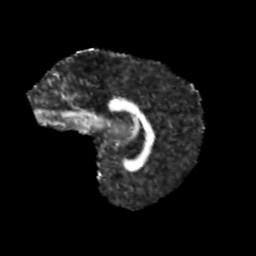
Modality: FA
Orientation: sagittal
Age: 11
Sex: male
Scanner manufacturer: siemens
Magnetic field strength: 3 T
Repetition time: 3.8 s
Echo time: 0.07 s